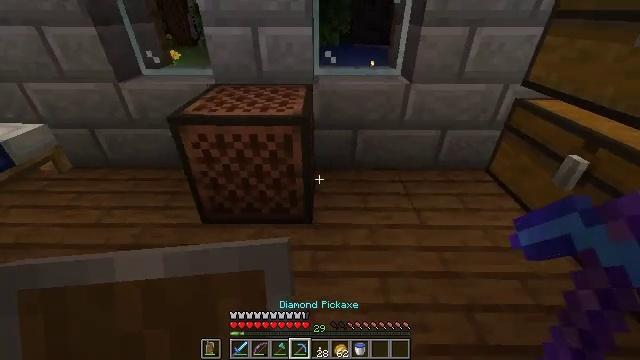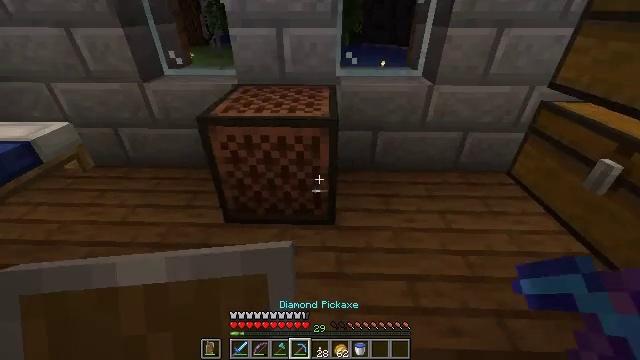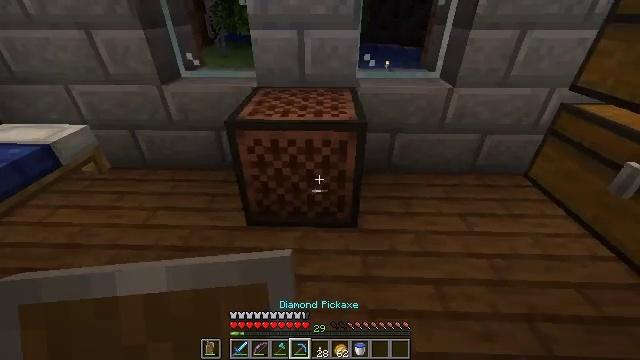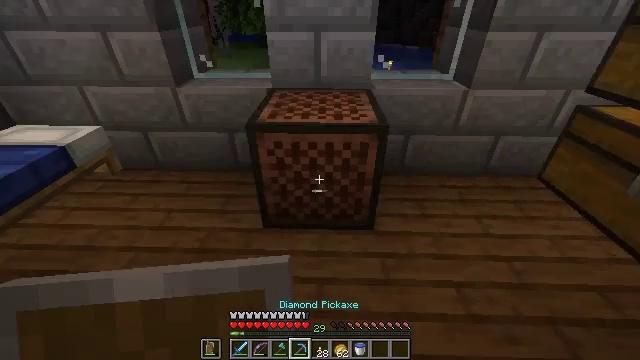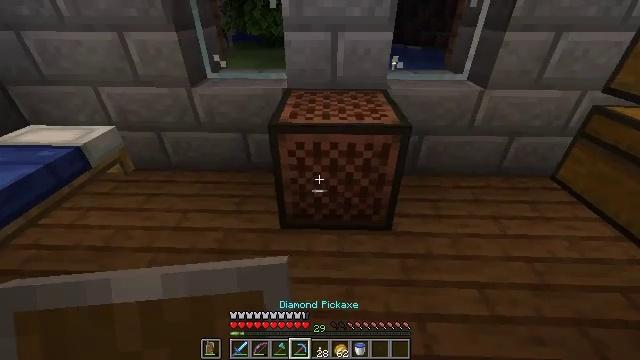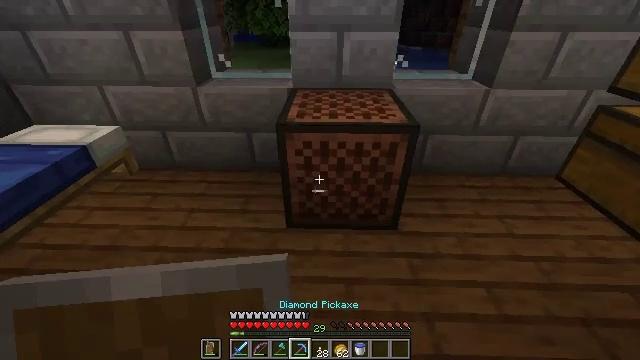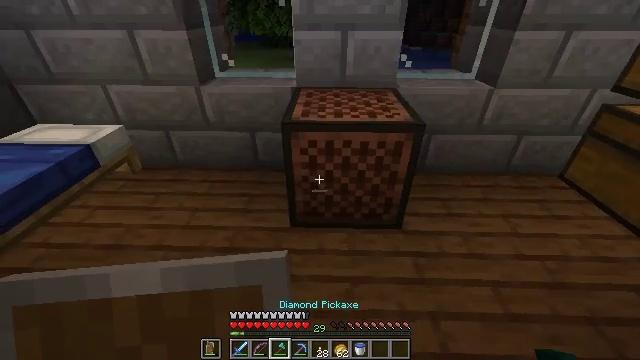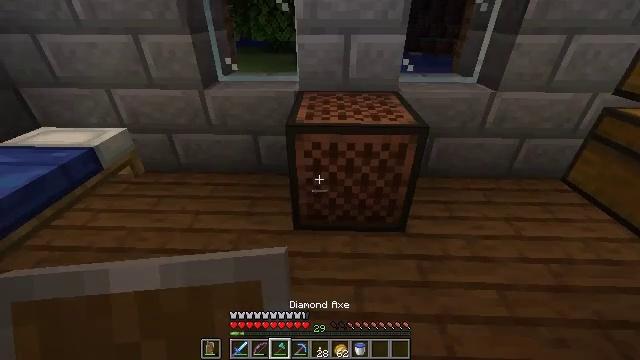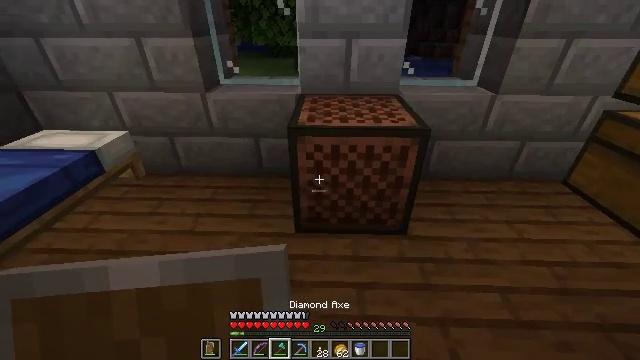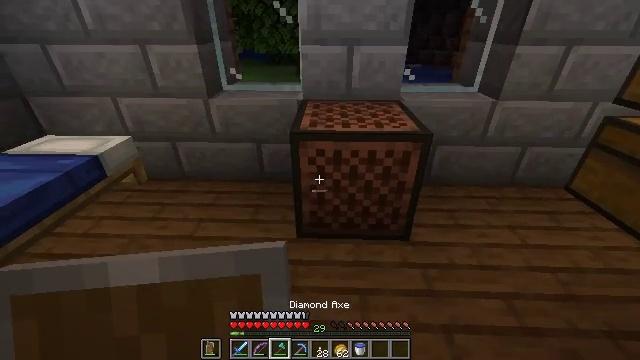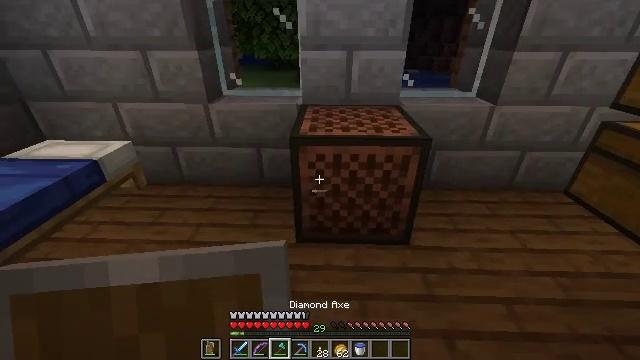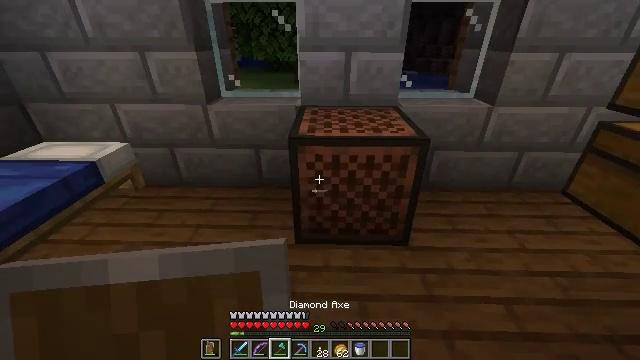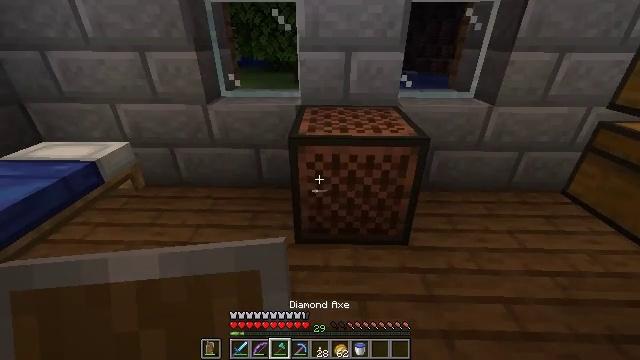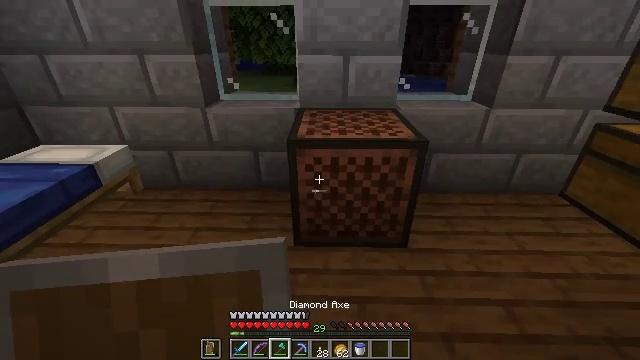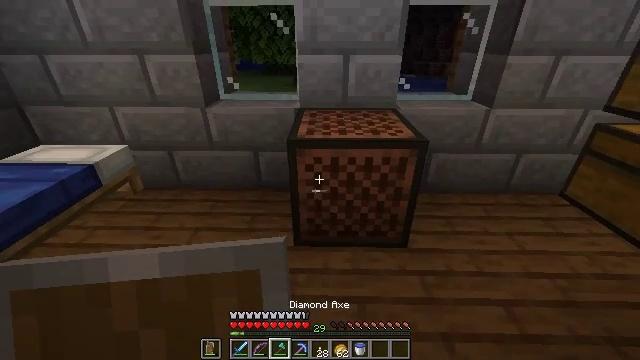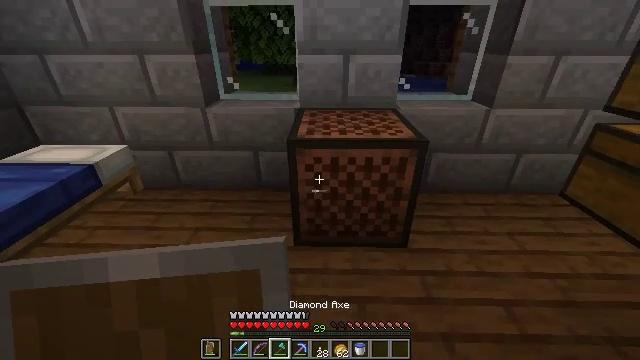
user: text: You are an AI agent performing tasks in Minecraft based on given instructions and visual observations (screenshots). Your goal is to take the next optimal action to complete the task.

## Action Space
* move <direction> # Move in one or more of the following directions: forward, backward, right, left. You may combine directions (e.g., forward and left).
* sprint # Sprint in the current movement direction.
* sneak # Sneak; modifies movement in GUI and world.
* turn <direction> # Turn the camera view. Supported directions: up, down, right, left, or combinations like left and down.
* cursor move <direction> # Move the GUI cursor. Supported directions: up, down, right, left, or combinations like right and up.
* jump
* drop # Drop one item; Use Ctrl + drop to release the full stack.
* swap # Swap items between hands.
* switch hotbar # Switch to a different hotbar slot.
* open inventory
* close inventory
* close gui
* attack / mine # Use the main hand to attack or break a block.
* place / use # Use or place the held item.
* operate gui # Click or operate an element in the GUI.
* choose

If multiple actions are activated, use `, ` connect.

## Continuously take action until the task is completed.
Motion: motion action
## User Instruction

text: Break the note block to move it.
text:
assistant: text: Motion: move left, turn left
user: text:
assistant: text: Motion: move left
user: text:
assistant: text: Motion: move left
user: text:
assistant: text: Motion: no_op
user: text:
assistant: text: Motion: no_op
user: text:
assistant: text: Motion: switch to hotbar 3
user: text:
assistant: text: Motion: switch to hotbar 3
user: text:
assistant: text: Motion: no_op
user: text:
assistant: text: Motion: turn up
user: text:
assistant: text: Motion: turn up
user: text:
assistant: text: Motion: no_op
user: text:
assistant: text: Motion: no_op
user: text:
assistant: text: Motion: no_op
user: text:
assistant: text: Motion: no_op
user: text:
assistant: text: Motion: no_op
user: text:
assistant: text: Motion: no_op
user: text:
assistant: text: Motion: turn right and up
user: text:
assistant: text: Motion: no_op
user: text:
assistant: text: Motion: turn right
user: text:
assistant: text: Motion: turn right
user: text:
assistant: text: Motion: no_op
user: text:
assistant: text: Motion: no_op
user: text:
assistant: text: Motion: attack / mine
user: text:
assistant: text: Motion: attack / mine
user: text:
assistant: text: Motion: attack / mine
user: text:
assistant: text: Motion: attack / mine
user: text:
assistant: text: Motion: attack / mine
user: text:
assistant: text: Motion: attack / mine
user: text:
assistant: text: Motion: attack / mine
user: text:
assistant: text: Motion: attack / mine